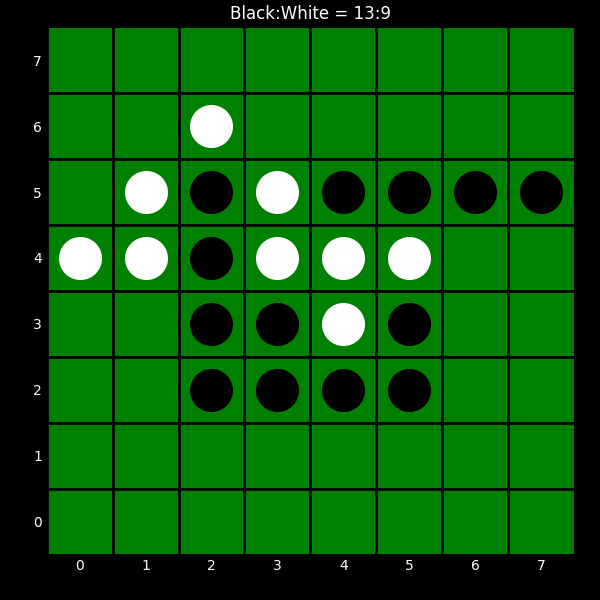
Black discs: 13
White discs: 9